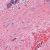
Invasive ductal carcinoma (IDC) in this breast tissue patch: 0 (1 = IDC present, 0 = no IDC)